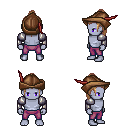
a pixel art fantasy rpg character, male body template, dark elf, purple skin, steel arm armor, magenta pants, light blonde long topknot hairstyle, leather cap, four views (front, back, left, right), 2x2 character sprite sheet, small pixel art, hard edges, no anti-aliasing